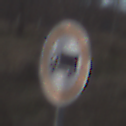
Verkehrszeichen: VerbotFuerKraftfahrzeugeUeberDreiKommaFuenfTonnen
Umgebung: Outdoor, Nature
Tageszeit: MorningAfternoon
Wetter: PartlyCloudy
Licht: Natural
Jahreszeit: NotSpecified
Kontrast: HighContrast